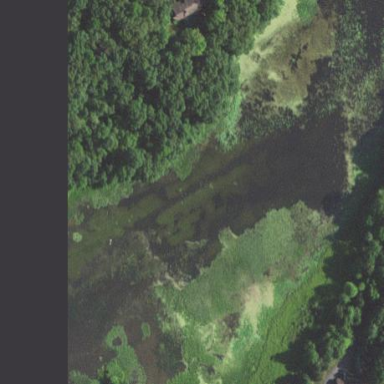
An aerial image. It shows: Pond surrounded by natural water.